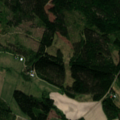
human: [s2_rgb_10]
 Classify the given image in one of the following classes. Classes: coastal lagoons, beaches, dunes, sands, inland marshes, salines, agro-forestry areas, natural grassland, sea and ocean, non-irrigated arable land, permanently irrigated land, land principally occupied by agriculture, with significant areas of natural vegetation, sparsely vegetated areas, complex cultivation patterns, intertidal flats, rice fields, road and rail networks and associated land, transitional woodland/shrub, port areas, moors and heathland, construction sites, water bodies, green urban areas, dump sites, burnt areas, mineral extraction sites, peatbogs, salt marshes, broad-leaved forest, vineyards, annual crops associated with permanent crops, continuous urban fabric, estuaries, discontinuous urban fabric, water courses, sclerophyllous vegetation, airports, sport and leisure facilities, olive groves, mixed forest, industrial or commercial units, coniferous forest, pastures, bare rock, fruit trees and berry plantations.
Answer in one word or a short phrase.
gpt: non-irrigated arable land, coniferous forest, mixed forest, transitional woodland/shrub